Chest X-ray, PA view. Patient: 33 years old, sex M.
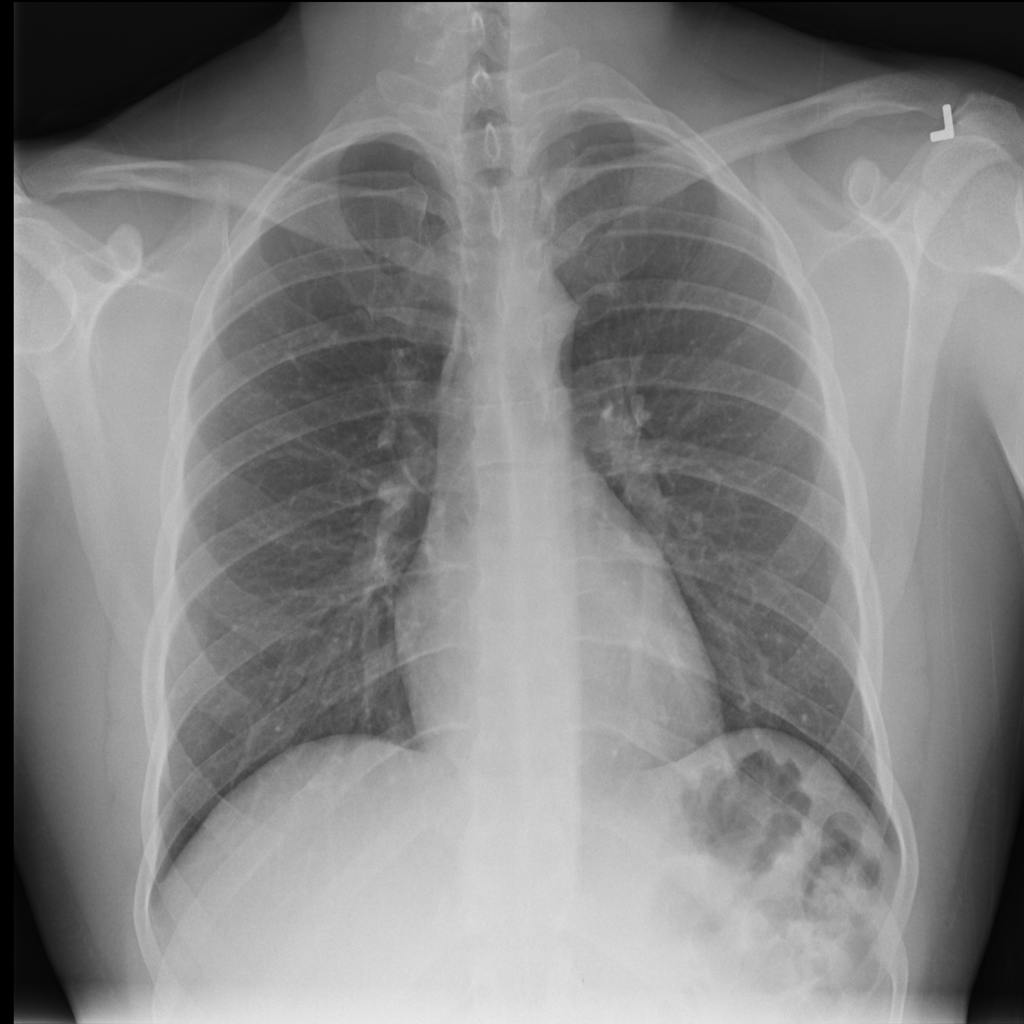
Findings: No Finding